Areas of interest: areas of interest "Library"
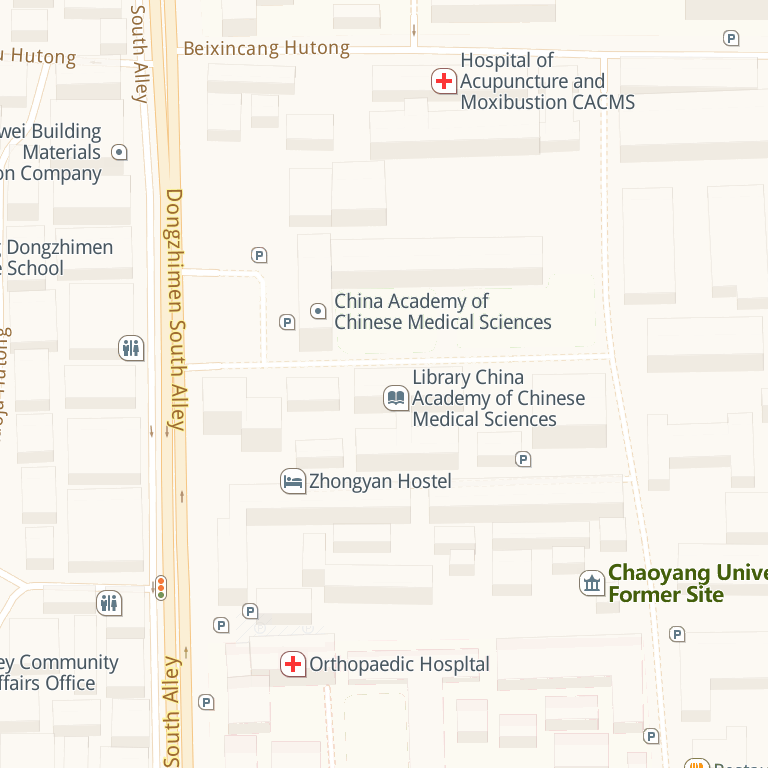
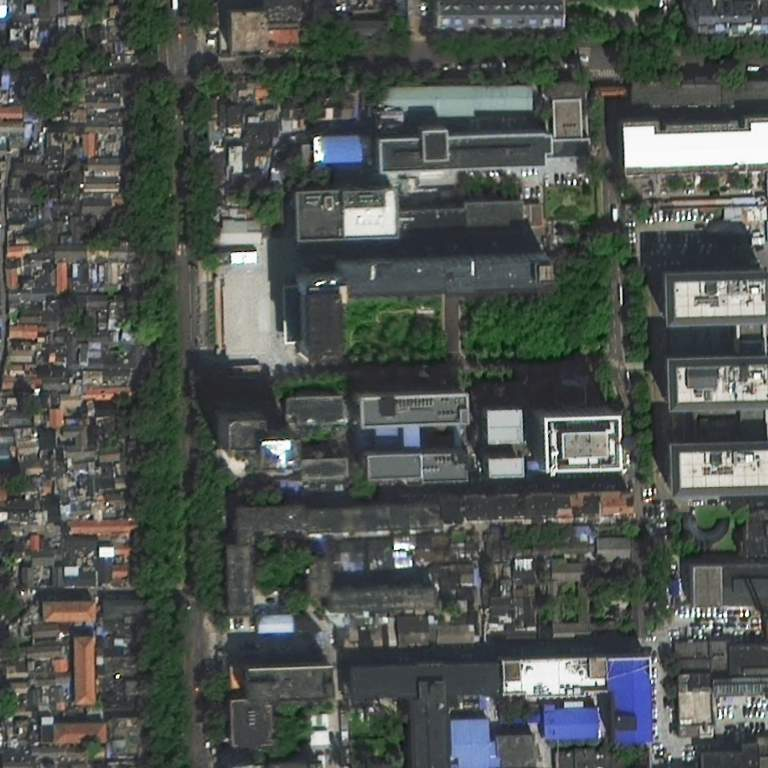